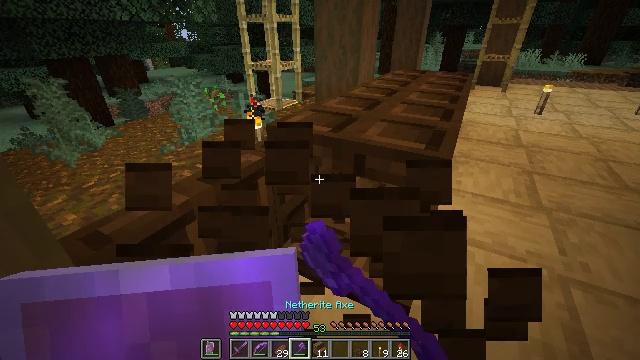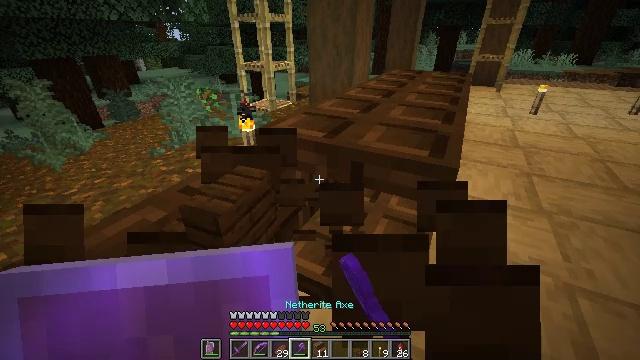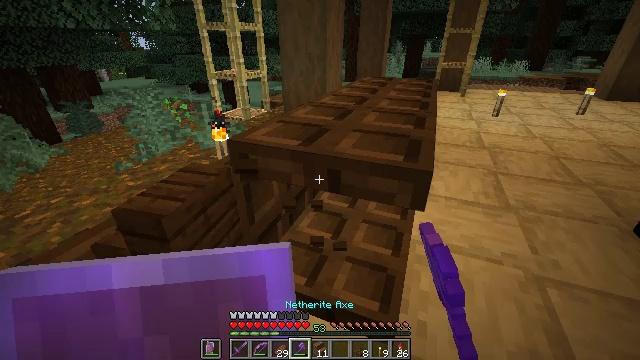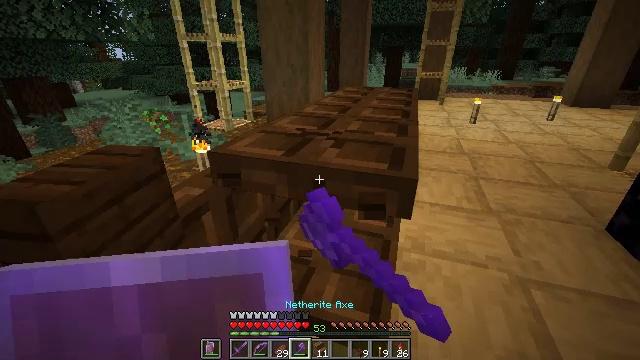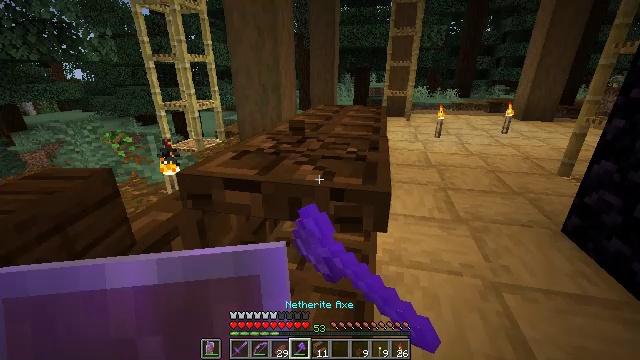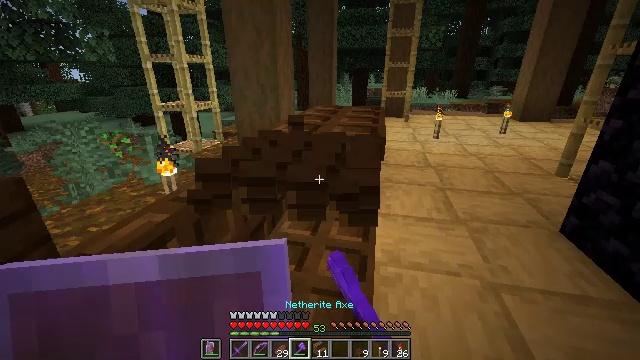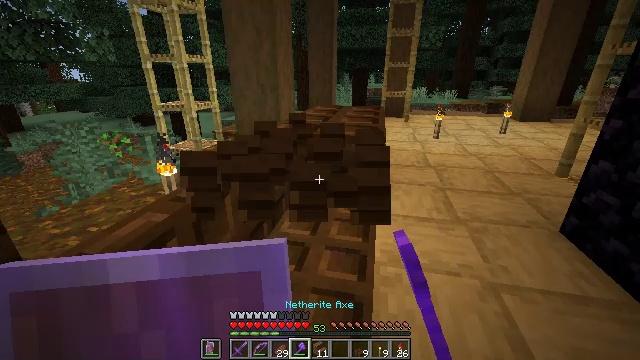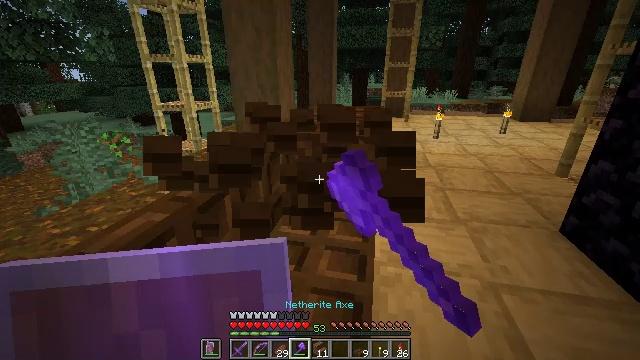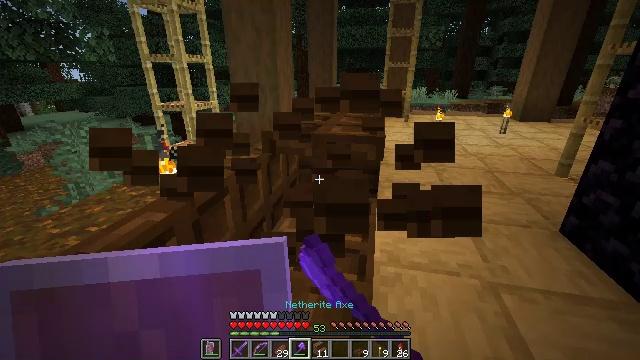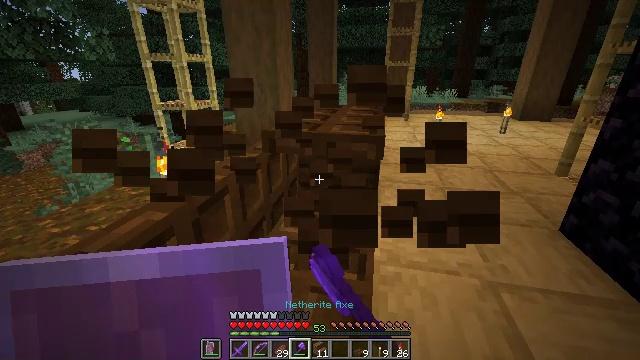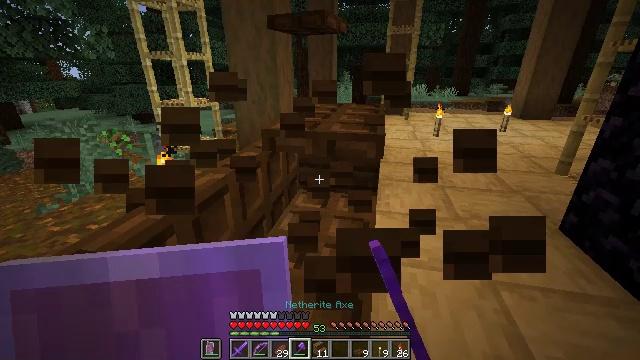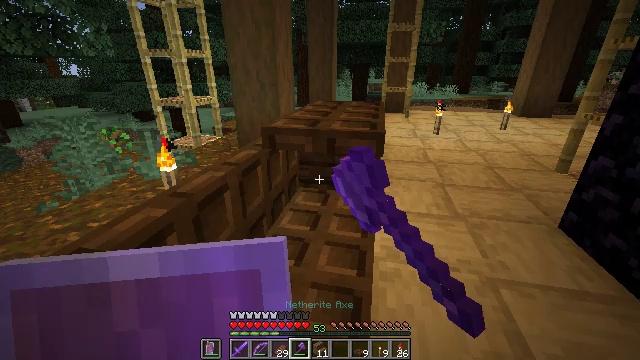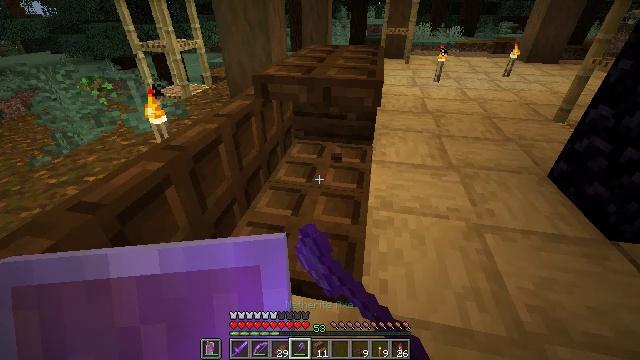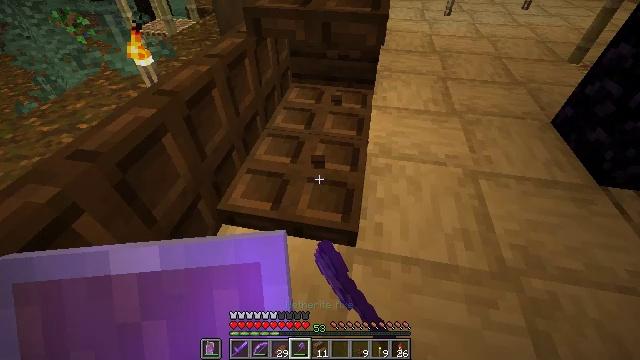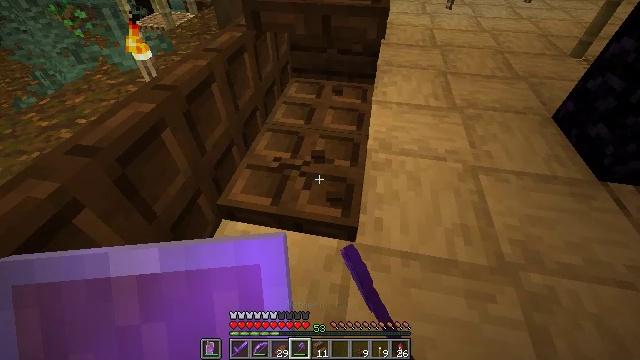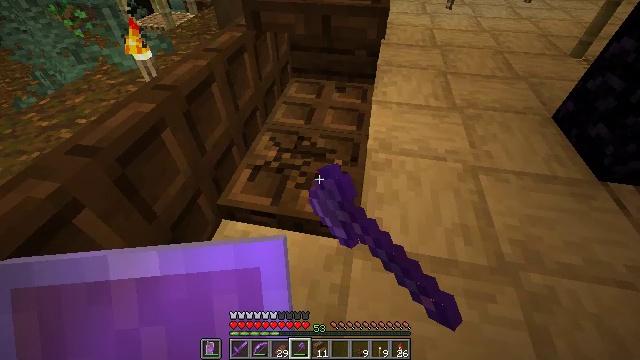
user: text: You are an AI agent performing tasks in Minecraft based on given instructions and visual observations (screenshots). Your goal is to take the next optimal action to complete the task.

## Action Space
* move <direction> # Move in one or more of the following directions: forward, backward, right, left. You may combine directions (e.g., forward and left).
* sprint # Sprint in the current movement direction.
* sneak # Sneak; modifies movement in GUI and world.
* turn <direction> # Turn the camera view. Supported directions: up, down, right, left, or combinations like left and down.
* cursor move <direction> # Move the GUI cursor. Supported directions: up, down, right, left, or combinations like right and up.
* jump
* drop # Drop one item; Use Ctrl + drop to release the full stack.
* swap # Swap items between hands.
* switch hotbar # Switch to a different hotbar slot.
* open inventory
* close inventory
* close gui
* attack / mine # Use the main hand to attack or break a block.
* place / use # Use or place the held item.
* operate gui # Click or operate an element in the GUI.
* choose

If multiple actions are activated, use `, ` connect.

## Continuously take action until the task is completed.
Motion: motion action
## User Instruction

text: Gather the dark oak trapdoor from the structure.
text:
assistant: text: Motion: turn right, attack / mine
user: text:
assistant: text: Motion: turn right and up, attack / mine
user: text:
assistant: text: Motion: turn right and up, attack / mine
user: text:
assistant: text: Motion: turn right and up, attack / mine
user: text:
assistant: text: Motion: attack / mine
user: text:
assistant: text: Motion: attack / mine
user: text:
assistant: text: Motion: attack / mine
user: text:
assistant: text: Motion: attack / mine
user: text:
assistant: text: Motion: attack / mine
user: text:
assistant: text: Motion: attack / mine
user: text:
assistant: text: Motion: attack / mine
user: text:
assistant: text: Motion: turn right and down, attack / mine
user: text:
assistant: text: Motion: turn down, attack / mine
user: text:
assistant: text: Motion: turn down, attack / mine
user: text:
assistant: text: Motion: attack / mine
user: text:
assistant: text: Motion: attack / mine
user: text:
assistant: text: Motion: attack / mine
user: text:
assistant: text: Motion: attack / mine
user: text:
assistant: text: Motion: turn up, attack / mine
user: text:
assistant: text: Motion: turn up
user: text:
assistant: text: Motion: no_op
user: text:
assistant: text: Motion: move forward
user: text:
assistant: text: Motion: move forward
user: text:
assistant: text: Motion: move forward, turn up
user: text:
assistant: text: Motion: move forward
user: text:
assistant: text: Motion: no_op
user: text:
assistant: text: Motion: no_op
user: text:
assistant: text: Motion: attack / mine
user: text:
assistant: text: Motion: attack / mine
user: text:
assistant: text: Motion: attack / mine